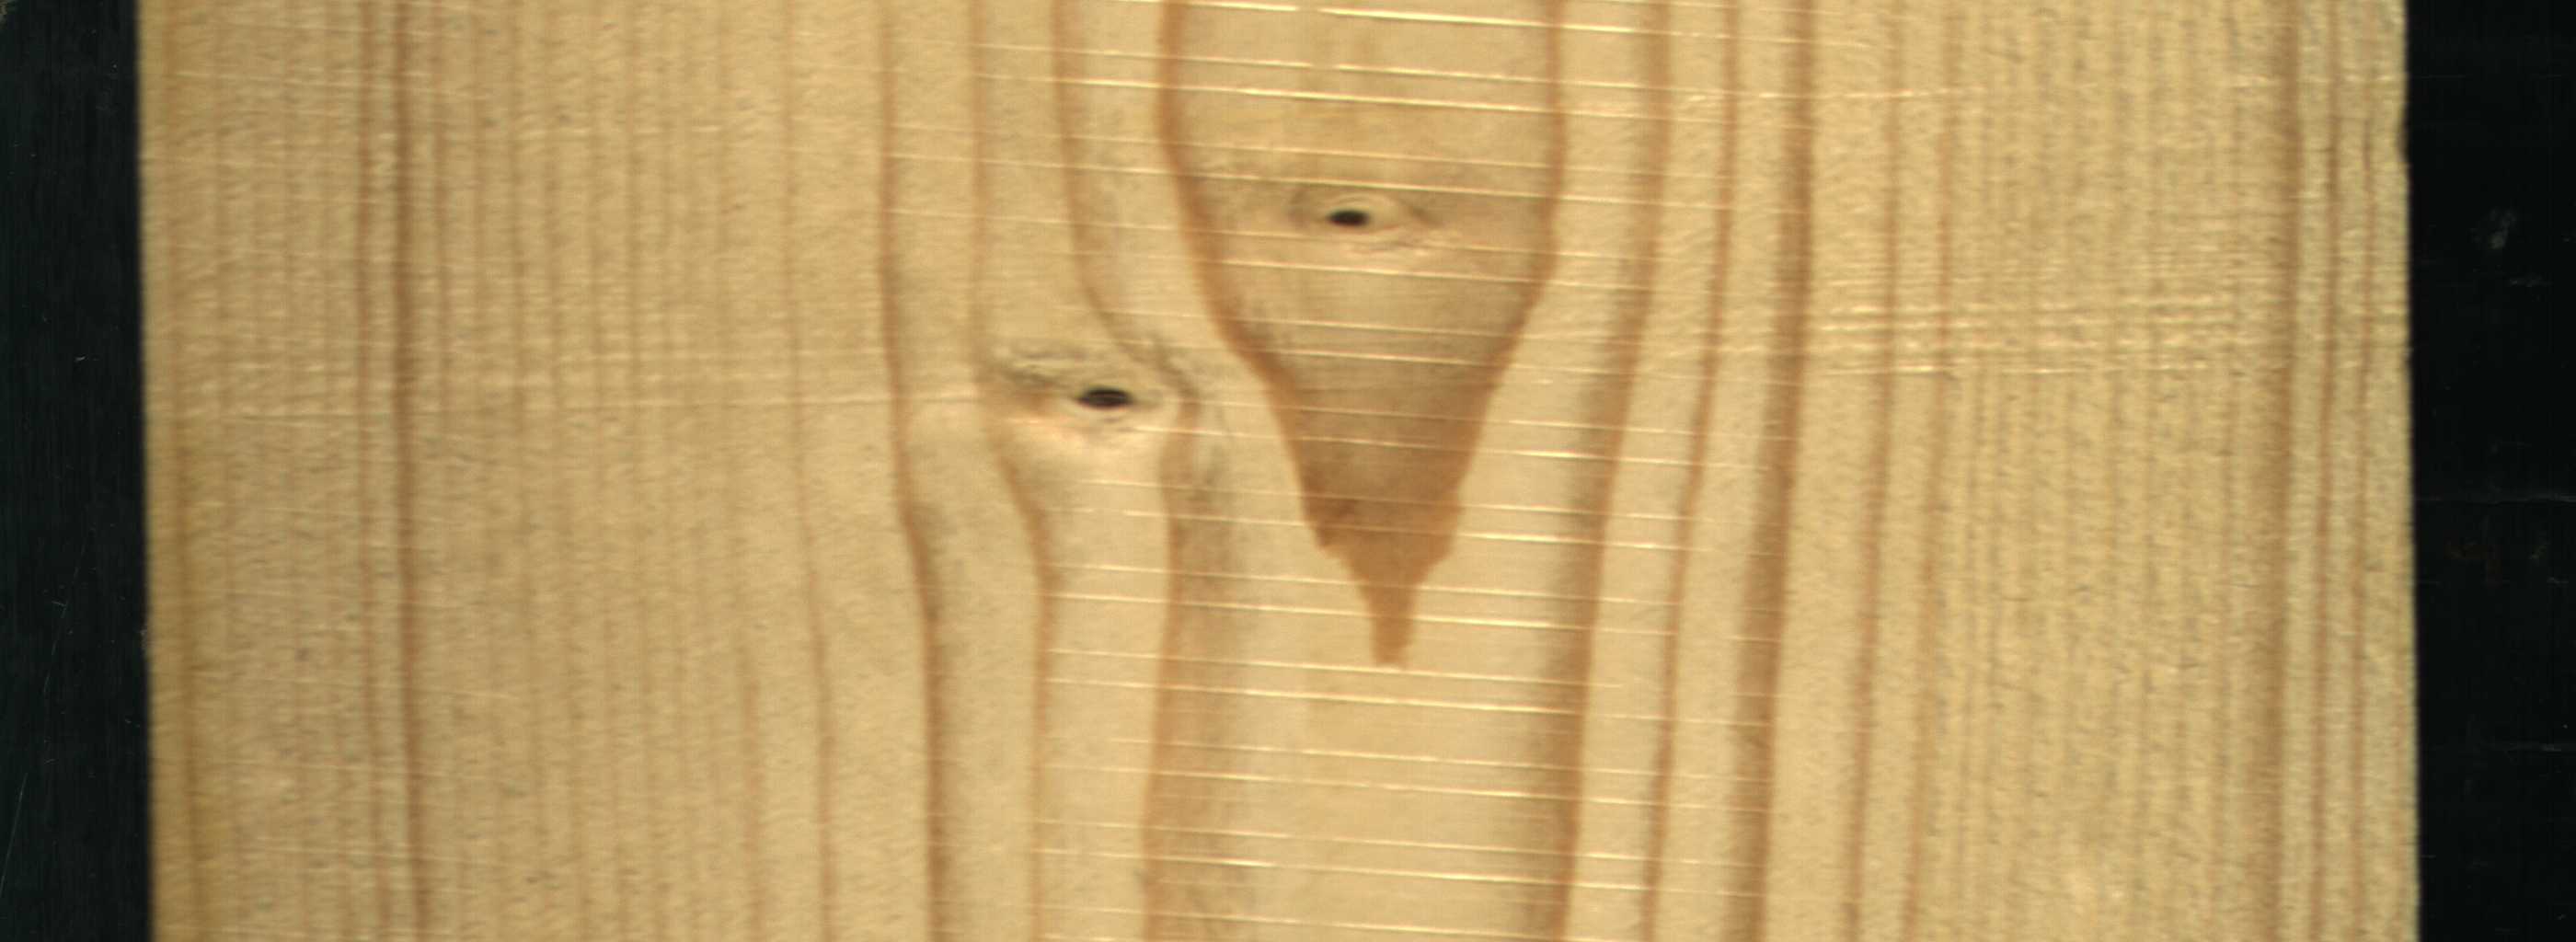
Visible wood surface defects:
Dead_Knot
Dead_Knot